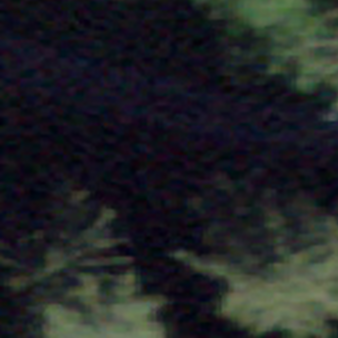
Label: other